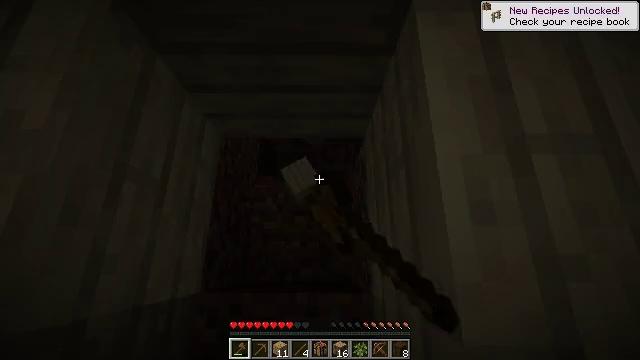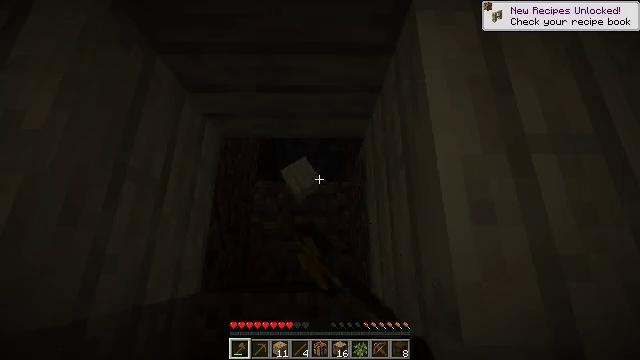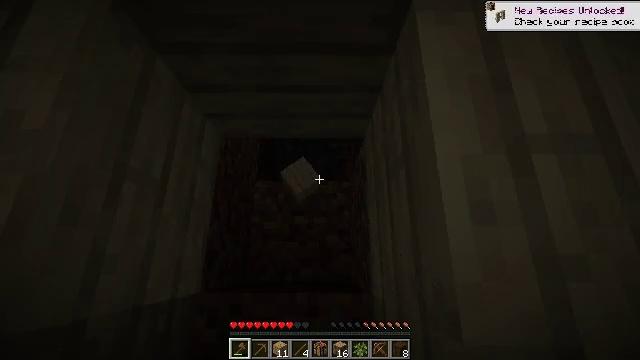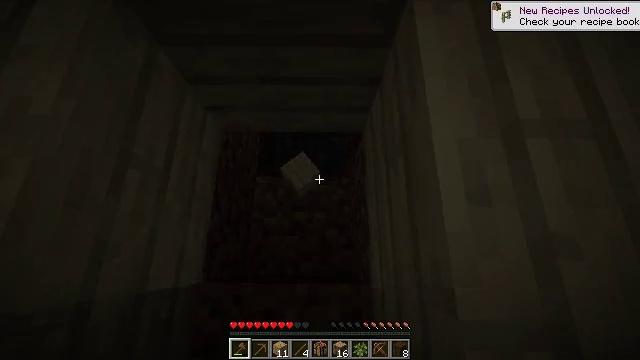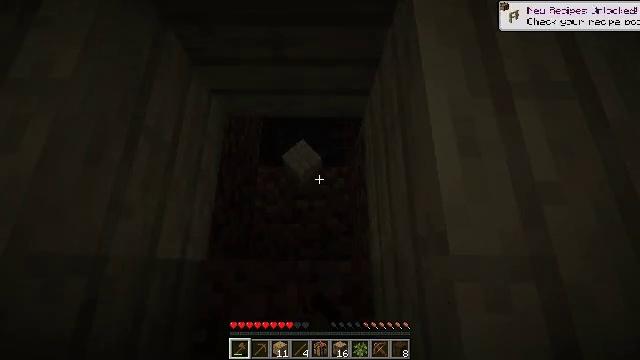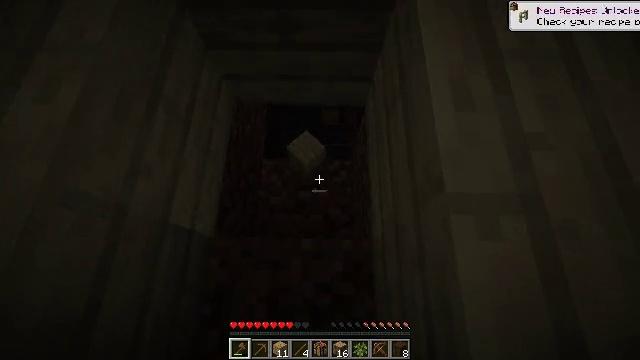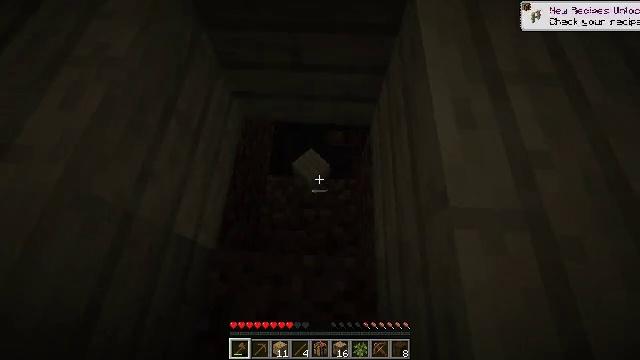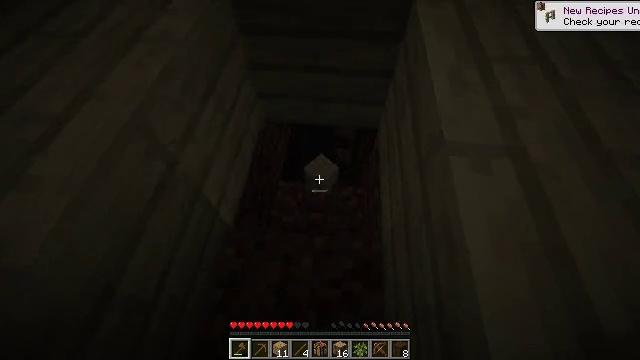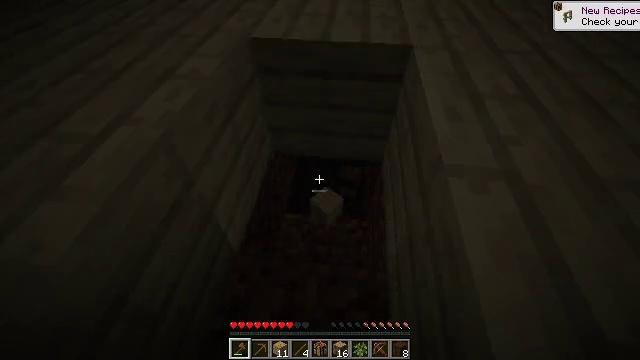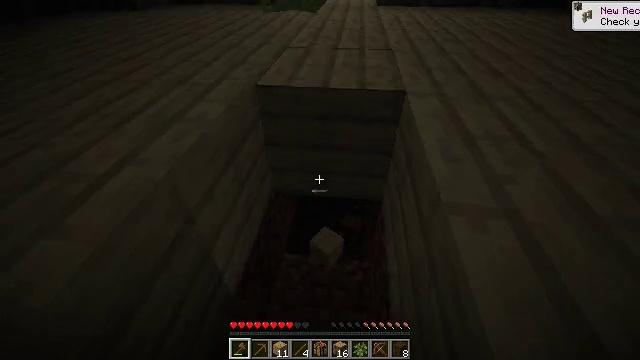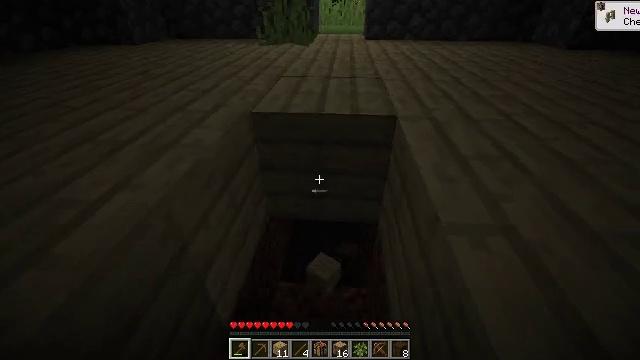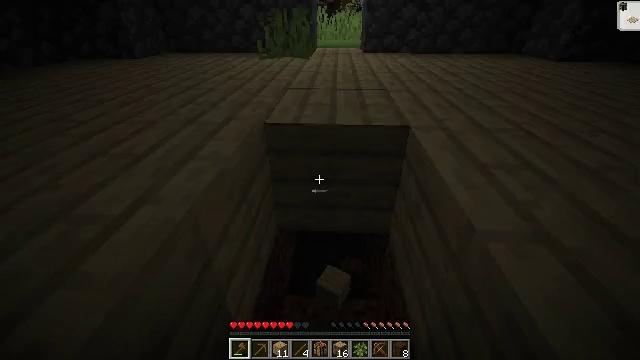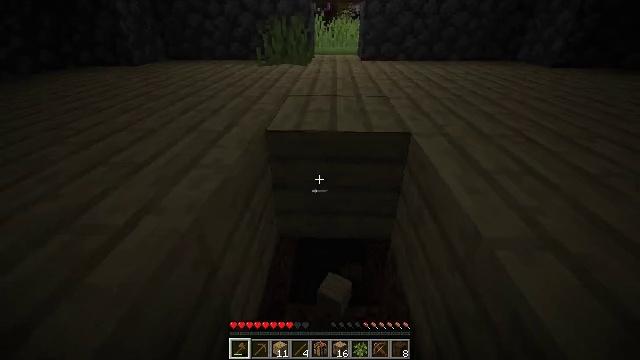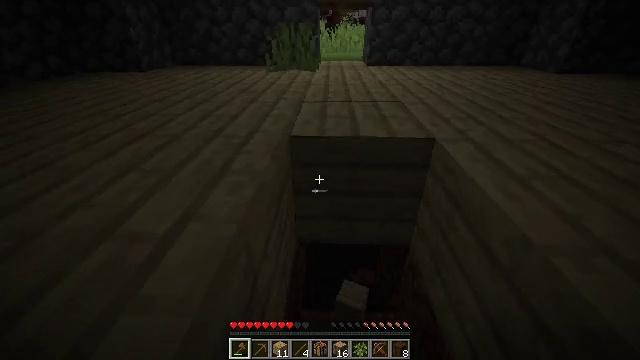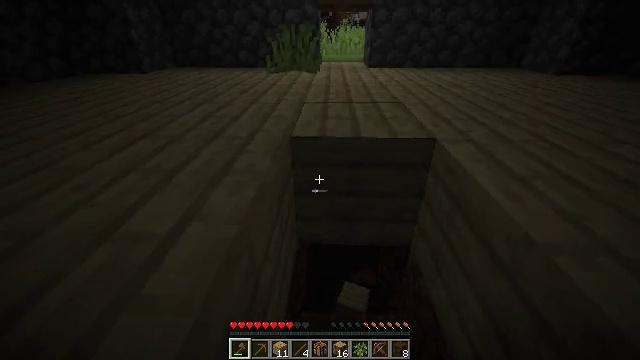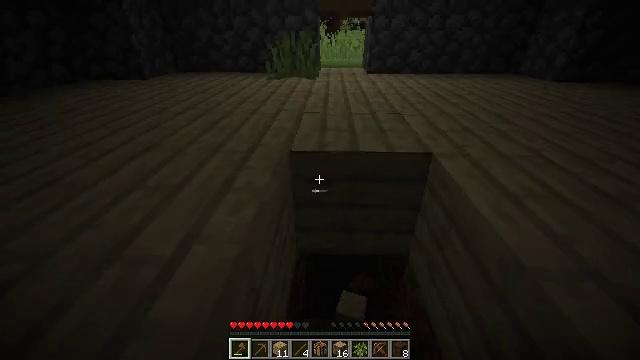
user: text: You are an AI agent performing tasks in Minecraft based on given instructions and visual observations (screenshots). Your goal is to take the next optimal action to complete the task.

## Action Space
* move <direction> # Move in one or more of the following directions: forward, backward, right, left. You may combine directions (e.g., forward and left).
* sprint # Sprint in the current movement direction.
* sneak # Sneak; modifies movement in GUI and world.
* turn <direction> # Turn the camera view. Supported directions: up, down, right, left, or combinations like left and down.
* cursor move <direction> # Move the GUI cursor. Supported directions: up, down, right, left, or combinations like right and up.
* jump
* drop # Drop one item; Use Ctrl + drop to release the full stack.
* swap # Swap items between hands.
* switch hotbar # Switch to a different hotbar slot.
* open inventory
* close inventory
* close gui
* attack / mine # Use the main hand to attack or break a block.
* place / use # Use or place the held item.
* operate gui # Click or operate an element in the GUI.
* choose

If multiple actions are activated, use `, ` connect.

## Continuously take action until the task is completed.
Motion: motion action
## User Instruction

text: Attack the oak planks to recycle it.
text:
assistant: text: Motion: attack / mine
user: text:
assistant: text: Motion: attack / mine
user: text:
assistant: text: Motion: move back, attack / mine
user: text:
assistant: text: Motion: move back, attack / mine
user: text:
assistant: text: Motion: move back, turn up
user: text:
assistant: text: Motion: move back, turn left and up
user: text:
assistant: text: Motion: move back, turn left and up
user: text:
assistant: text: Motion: move back, turn left and up
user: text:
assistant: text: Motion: move back, turn up
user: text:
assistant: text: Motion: move back and move left, turn right and up
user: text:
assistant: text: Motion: move left, turn right and up
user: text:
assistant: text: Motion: move left, turn up
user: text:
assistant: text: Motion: move left, turn up
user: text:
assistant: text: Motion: move left
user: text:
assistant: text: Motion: move forward and move left, jump
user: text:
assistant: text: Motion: move forward and move left, jump
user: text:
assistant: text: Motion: move forward, jump
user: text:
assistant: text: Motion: move forward, jump
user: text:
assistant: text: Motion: move forward, jump
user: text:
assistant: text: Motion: move forward, turn up, jump
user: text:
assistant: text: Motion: move forward, jump
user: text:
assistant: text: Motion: move forward, jump
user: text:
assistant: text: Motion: move forward and move left
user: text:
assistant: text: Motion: move forward and move left
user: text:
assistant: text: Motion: move forward and move left
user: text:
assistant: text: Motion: move forward and move left
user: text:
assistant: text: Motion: move forward and move left
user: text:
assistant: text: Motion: move forward and move left, turn up
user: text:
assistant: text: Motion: move forward and move left, turn up
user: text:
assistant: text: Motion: move forward and move left, turn up